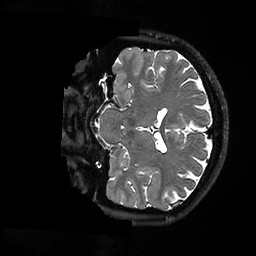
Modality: T2w
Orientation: coronal
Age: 26
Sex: female
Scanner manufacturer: ge
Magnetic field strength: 3 T
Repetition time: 3.202 s
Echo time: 0.06663 s